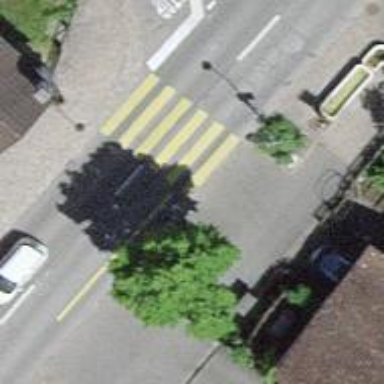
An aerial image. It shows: Zebra crossing on the road.